Field crop: maize
Growth stage: 1
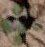
Species: chenopodium